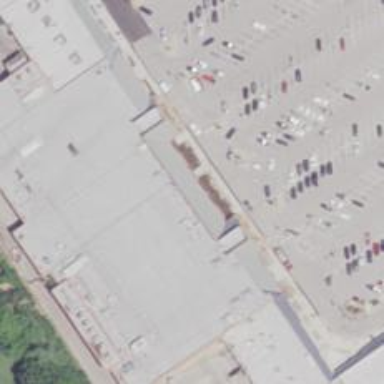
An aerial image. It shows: Supermarket.